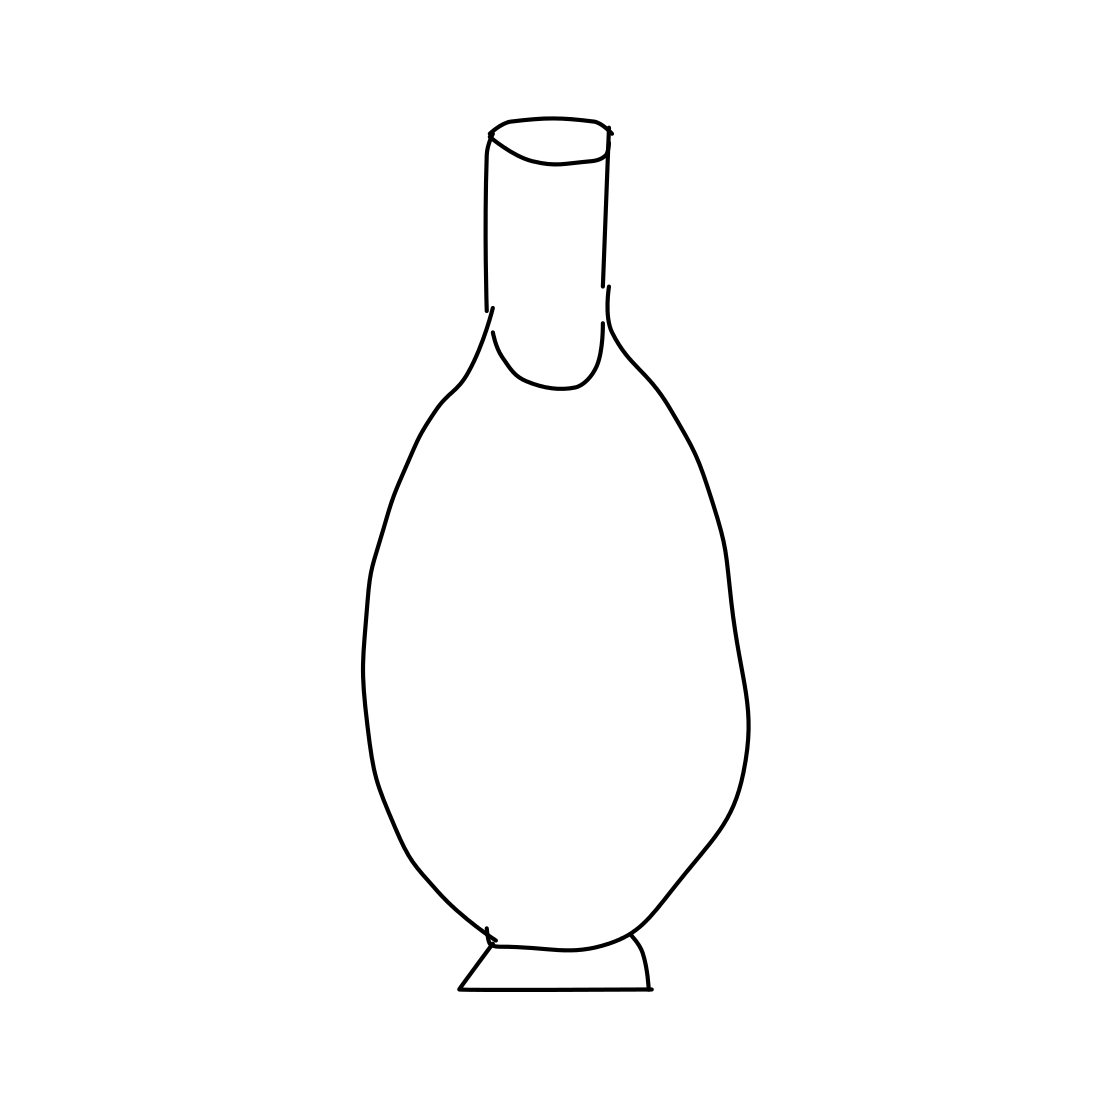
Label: vase